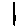
Label: line